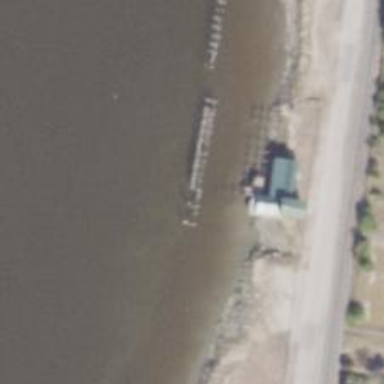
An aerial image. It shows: Pier with mooring facilities.